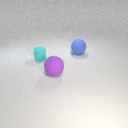
large blue rubber sphere to the right of small cyan rubber cylinder